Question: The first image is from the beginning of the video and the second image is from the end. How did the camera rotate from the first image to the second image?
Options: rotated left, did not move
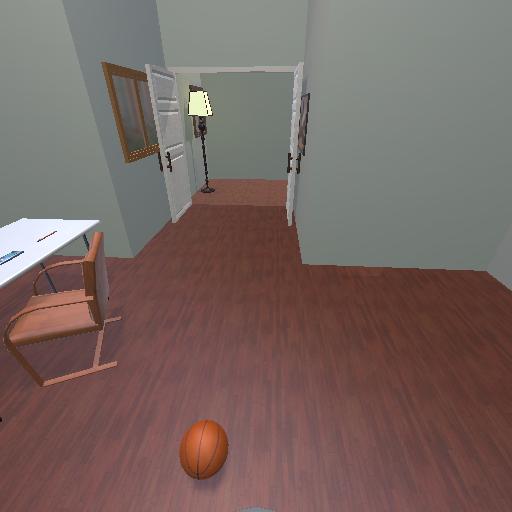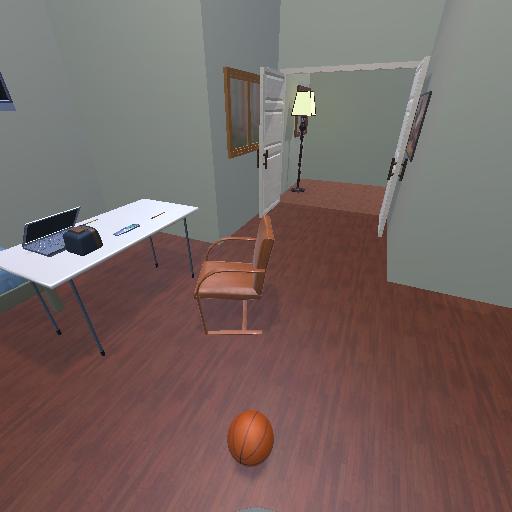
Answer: rotated left